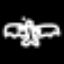
Label: angel